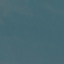
Label: SeaLake